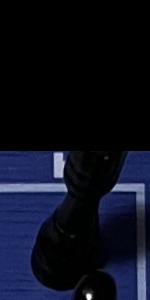
Label: Rook_Black